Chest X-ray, AP view. Patient: 67 years old, sex F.
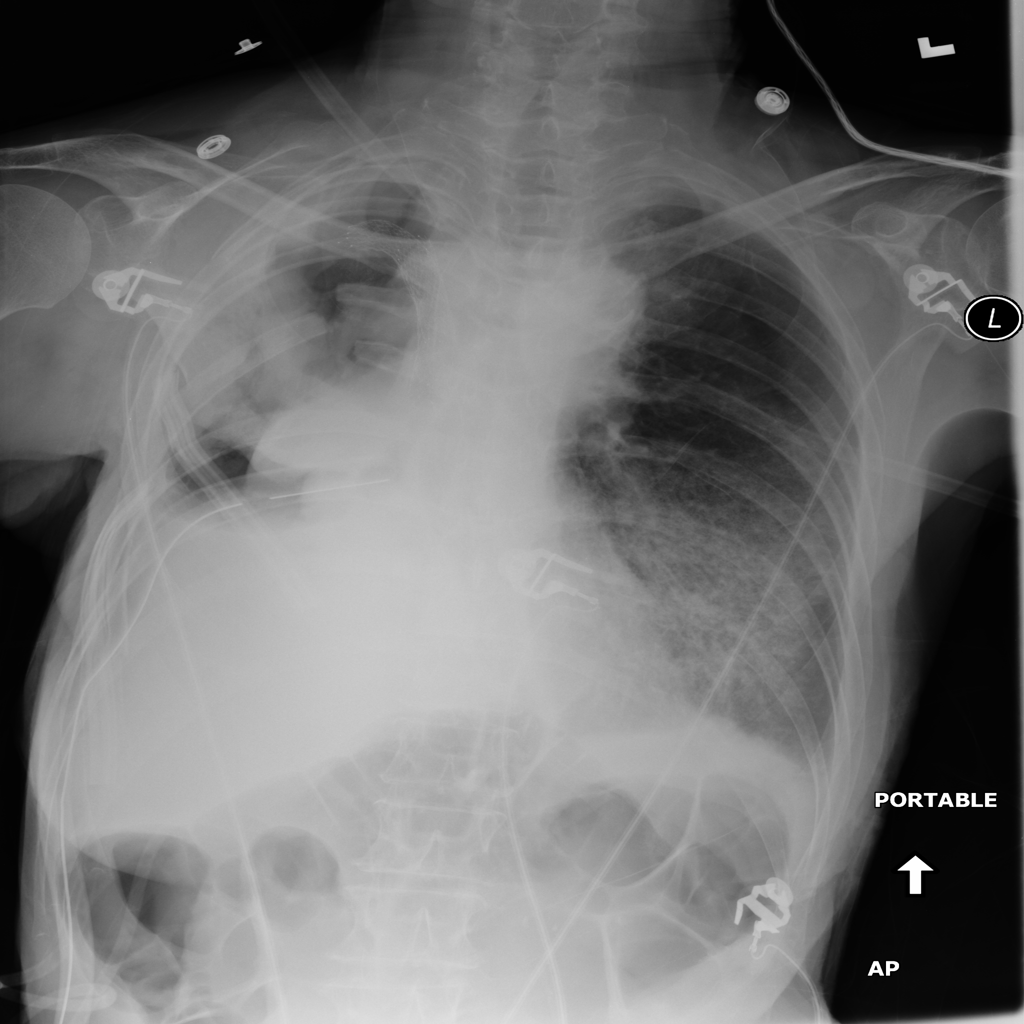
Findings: Edema